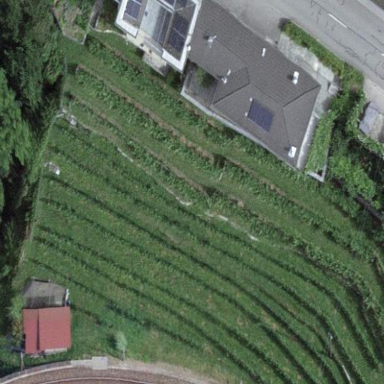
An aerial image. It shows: Vineyard with grape crops.